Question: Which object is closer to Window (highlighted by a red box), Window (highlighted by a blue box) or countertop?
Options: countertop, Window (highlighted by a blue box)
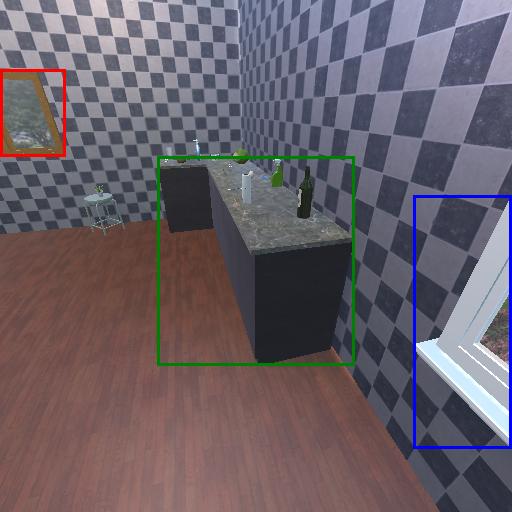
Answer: countertop